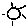
Label: sun